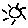
Label: sun